Interaction volume radius: 10 \u00c5
Interaction volume height: 25 \u00c5
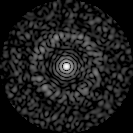
Disorder parameter: 0.8539